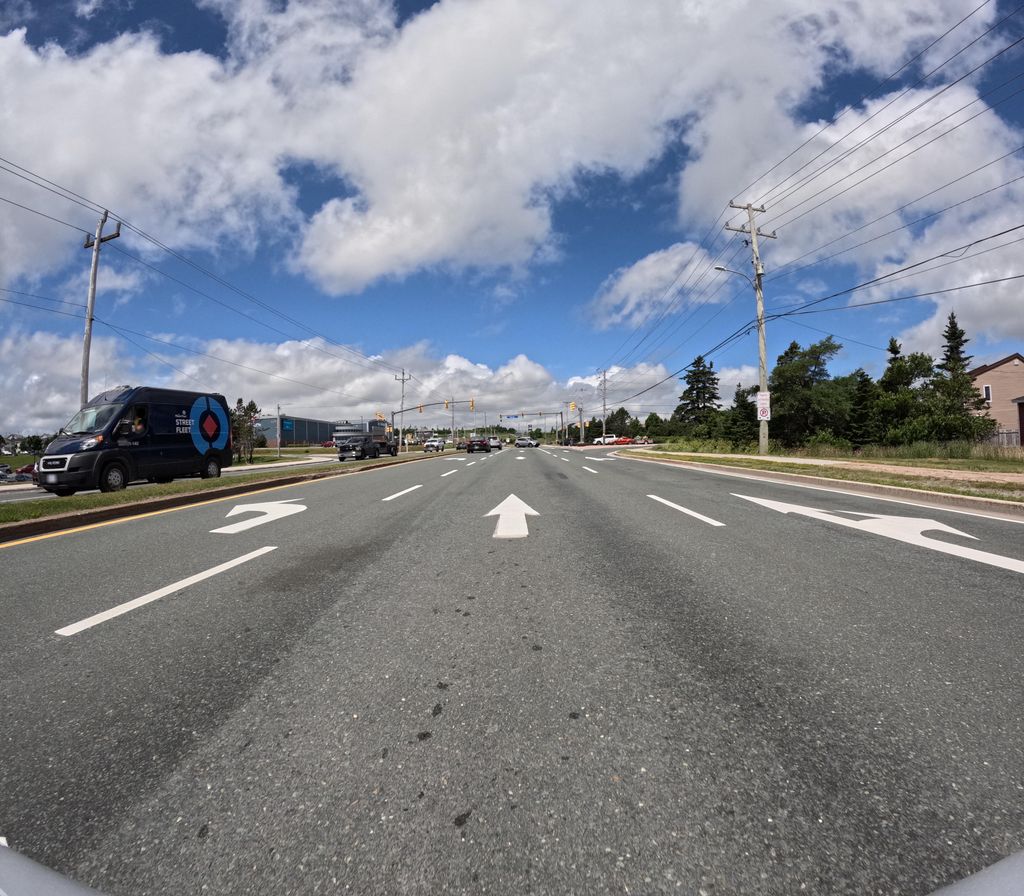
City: st_johns